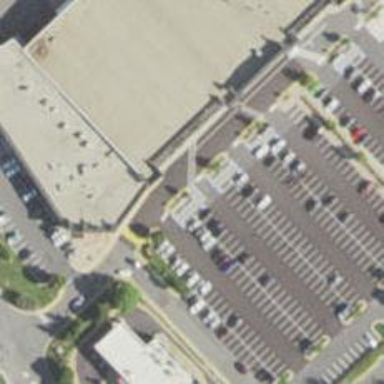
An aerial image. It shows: Parking space is available.